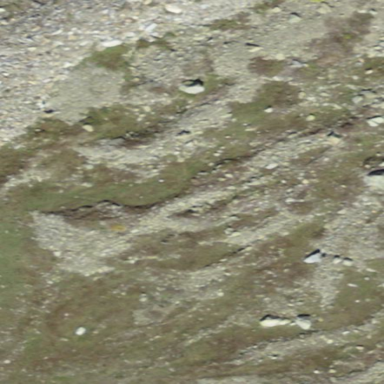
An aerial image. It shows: Natural scree.